Question: I have two models 'store' and 'category'. A store can have many categories and should get stored in 'categories_stores' table. The model relationships are setup properly and I have the following on the store form:
'f.input :categories, :as => :check_boxes'
And they do indeed display correctly. But creating or editing a store doesn't create / delete those records in the 'categories_stores' table.
Any ideas?
The above code generates the list correctly (see screenshot and HTML code below) -- the only problem is changes to this aren't getting saved in the DB!

'''
<input id = "merchant_category_ids_" name="merchant[category_ids][]" type="hidden" value="" />
<ol>
<li><input id="merchant_category_ids_1" name="merchant[category_ids][]" type="checkbox" value="6" /> Clothing</li>
<li><input checked="checked" id="merchant_category_ids_2" name="merchant[category_ids][]" type="checkbox" value="5" /> Electronics</li>
</ol>
'''
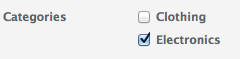
Answer: Sounds like you may be trying to set sub-resources. If that's the case, you can try something like:
'''
<%= f.fields_for :categories do |f_categories| %>
<%= f_categories.input ... %>
<% end %>
'''
Take a look at the 'fields_for' <URL> for more info.